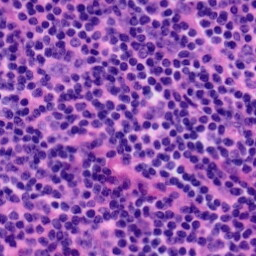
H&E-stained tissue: Tonsil